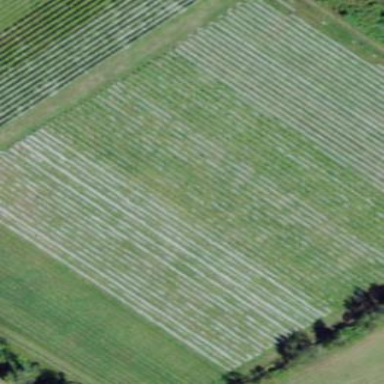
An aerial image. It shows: Vineyard growing grapes.